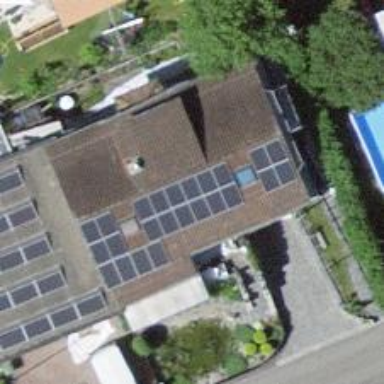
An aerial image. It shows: Solar photovoltaic panel generator.